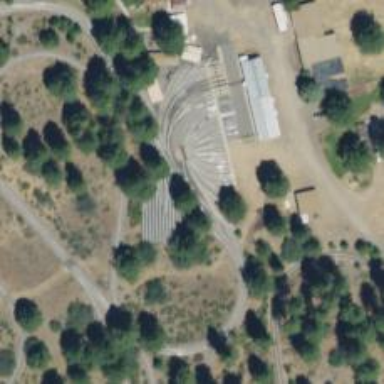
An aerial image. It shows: Miniature railway.